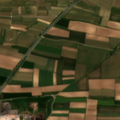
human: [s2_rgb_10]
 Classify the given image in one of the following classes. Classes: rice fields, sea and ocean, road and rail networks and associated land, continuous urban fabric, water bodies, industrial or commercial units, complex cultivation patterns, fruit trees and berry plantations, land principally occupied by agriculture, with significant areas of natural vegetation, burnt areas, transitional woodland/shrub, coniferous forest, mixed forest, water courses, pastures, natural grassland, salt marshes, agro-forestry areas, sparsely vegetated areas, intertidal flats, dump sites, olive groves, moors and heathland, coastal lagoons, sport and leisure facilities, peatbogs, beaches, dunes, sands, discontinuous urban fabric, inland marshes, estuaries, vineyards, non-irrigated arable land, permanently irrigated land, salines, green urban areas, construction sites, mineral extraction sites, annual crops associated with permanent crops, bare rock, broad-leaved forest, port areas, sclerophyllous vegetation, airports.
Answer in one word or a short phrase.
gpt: non-irrigated arable land, vineyards